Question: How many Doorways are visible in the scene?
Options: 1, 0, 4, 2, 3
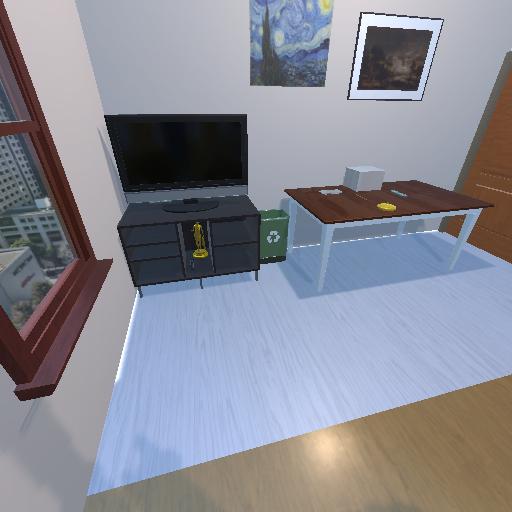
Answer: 1